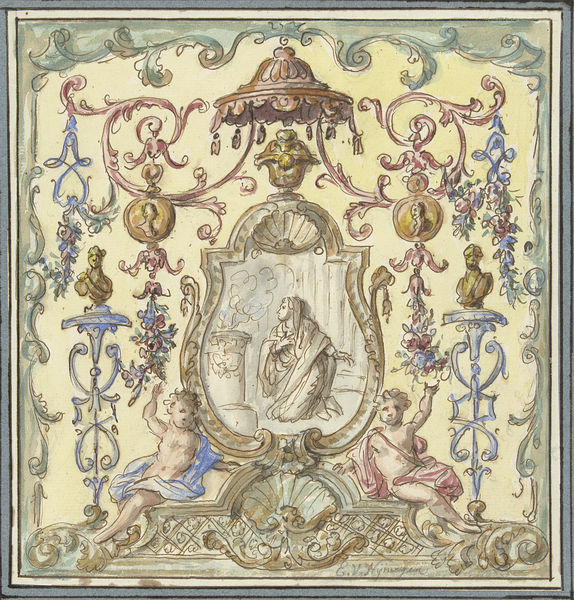
Titel: Ornament met offerende Vestaalse maagd
Künstler: Elias van Nijmegen
Standort: Amsterdam
Institution: Rijksmuseum
Schlagwörter: blau, gelb, grün, rot, blue, column, fancy, ornate, red, gold, green, grey, portrait, woman, yellow, flowers, gown, pink, brown, wappen, smoke, flower, angel, angels, frau, naked, nude, orange, boy, child, bust, scarf, illustration, statue, children, cherub, cherubs, leaves, square, watercolor, statues, crest, circles, coin, floral, figure, rand, blumen, shell, maria, relief, kneeling, pedestal, pray, engel, border, boys, lampe, spiegel, babies, wand, kind, rahmen, bell, kneel, knees, hood, büsten, büste, dach, kinder, verzierung, portret, torso, acanthus, busts, infants, verzierungen, lampenschirm, bell-shaped, pedastool, monaliza, nooterdam, pizda, shluhi na sene, fräske